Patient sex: F
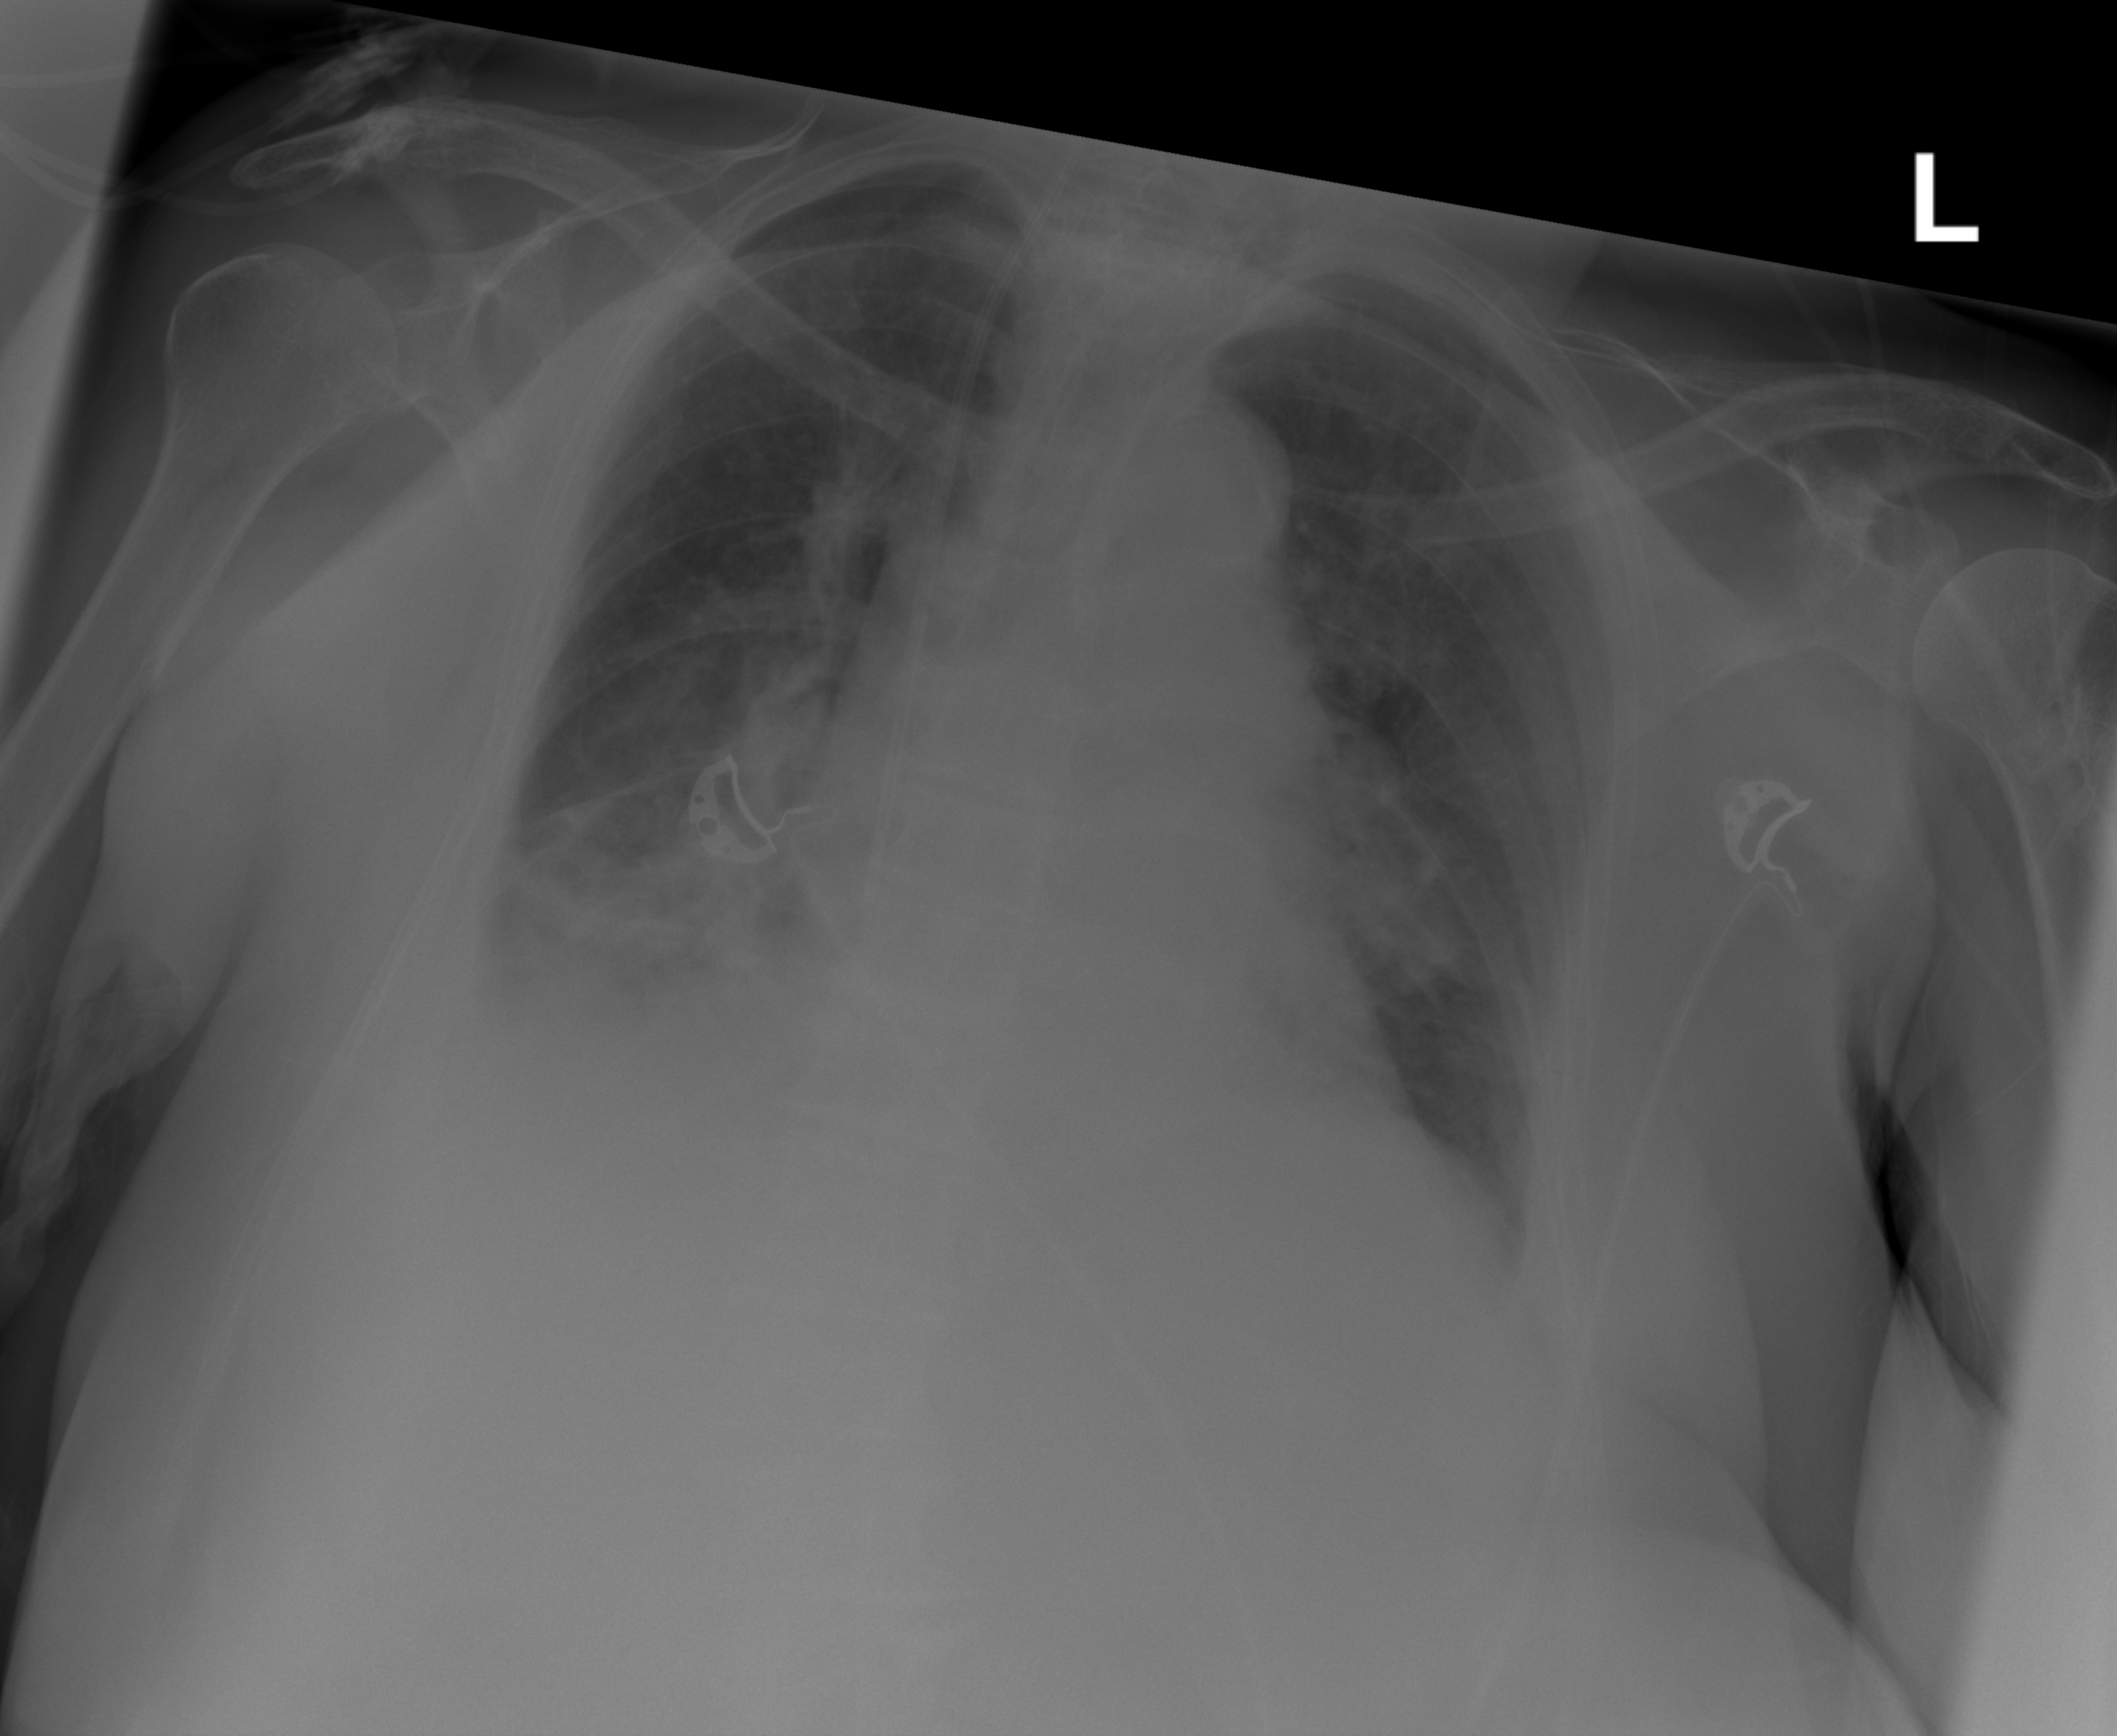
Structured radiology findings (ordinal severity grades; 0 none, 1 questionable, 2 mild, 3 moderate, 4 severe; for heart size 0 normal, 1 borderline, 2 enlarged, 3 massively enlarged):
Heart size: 1
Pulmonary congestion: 0
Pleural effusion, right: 2
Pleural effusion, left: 1
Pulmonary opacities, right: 3
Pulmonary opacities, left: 0
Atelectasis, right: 2
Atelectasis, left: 0